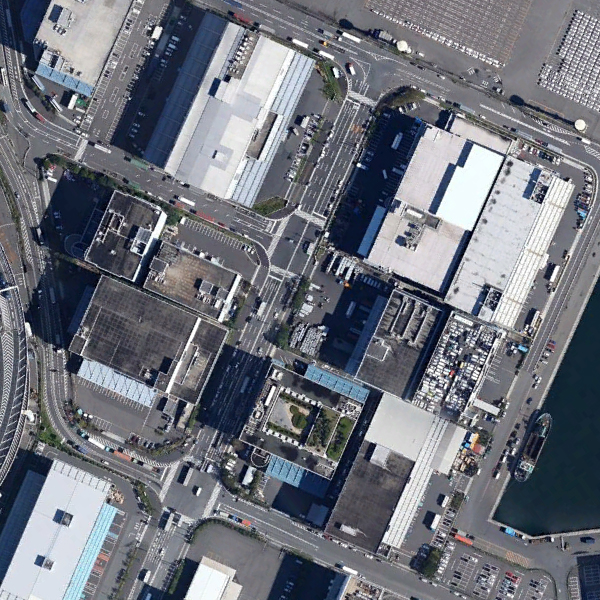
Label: Industrial